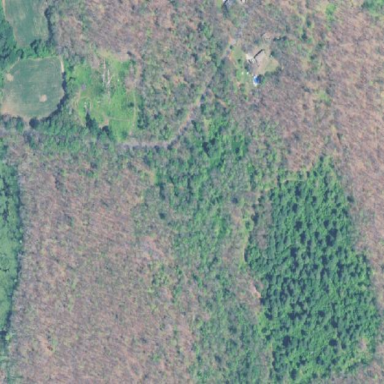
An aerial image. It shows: Mixed woodland with various types of leaves.